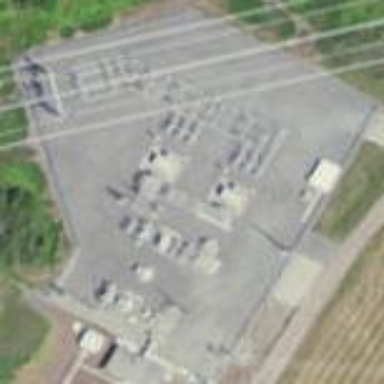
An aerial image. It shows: Industrial substation surrounded by fence.